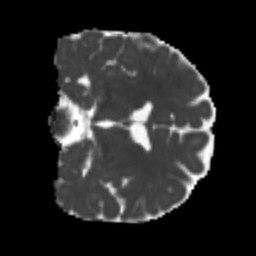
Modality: MD
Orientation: coronal
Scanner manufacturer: siemens
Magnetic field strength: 3 T
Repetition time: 4 s
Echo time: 0.0594 s